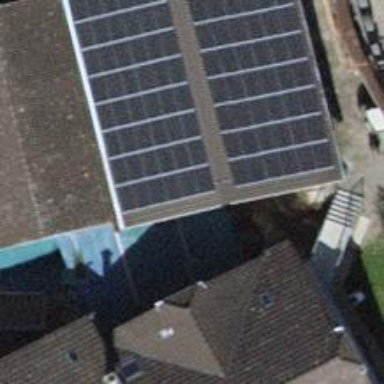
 consisting of solar photovoltaic panels."